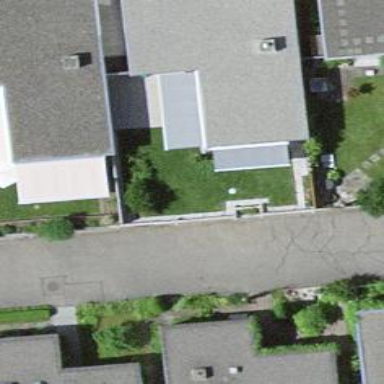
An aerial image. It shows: Garage.